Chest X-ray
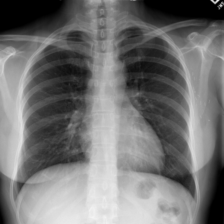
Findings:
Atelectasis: negative
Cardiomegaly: negative
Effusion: negative
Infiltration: negative
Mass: negative
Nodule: negative
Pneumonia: negative
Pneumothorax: negative
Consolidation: negative
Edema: negative
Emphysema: negative
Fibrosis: negative
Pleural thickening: negative
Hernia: negative